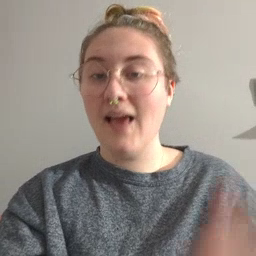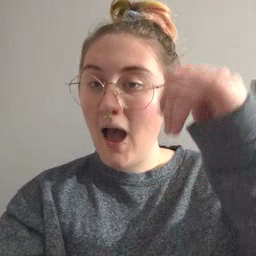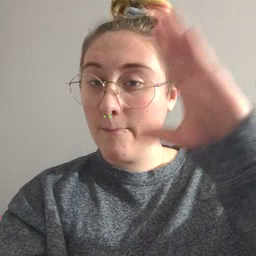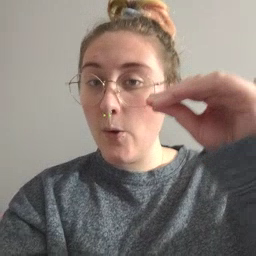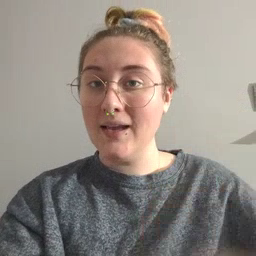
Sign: cowboy